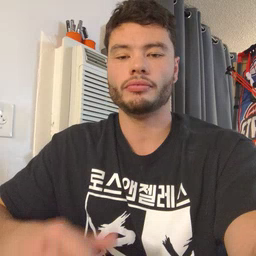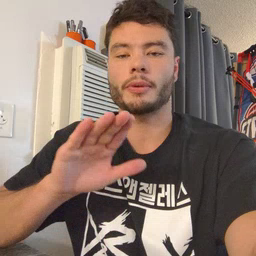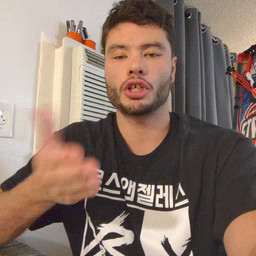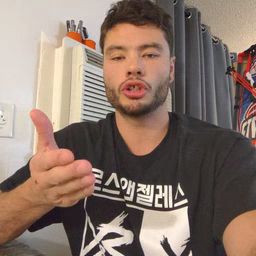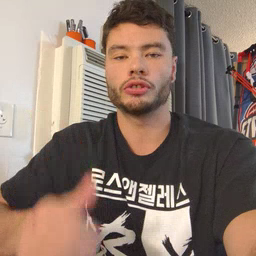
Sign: book